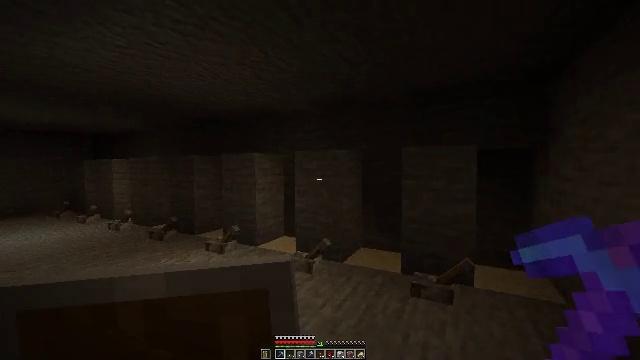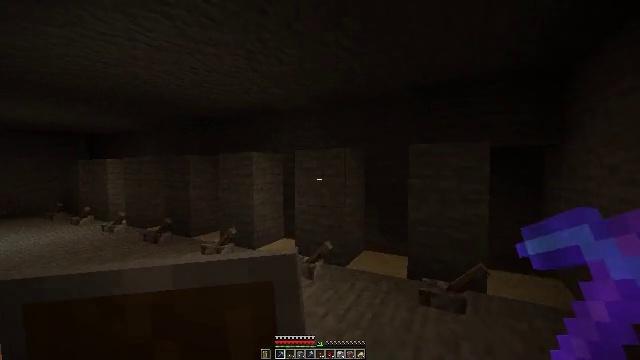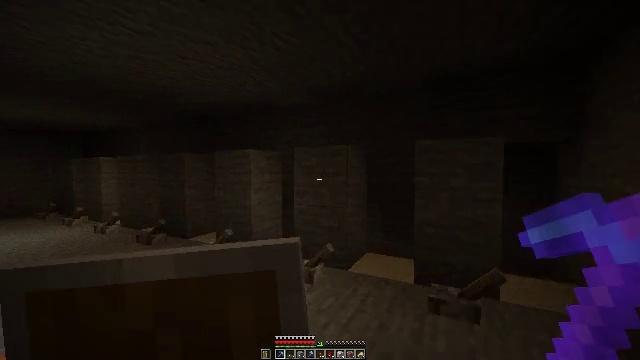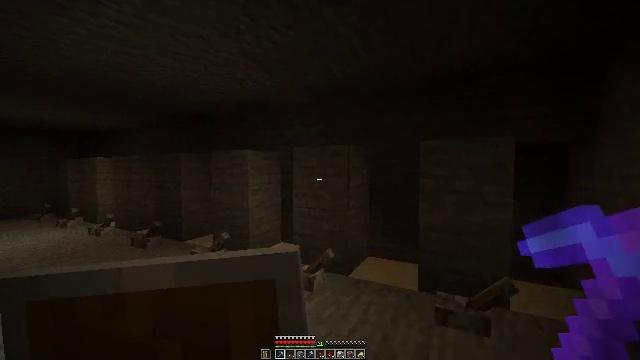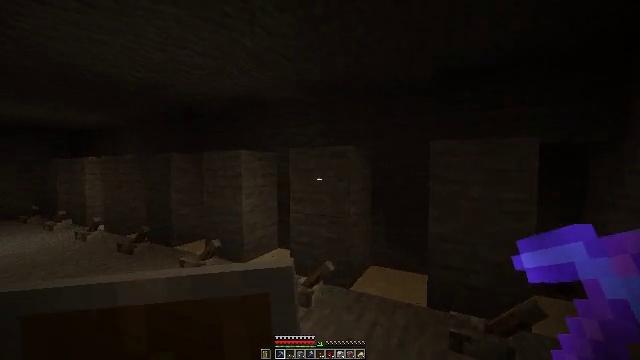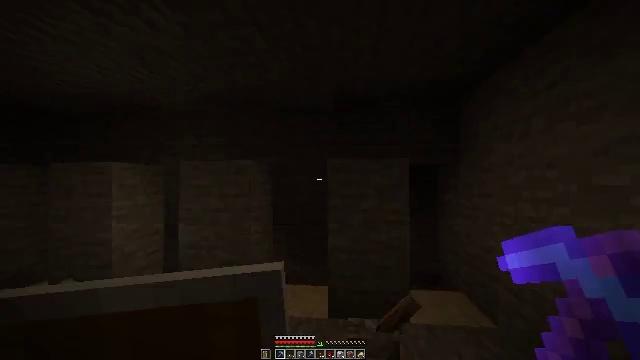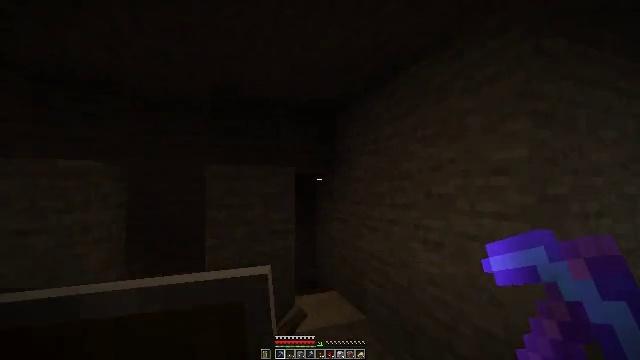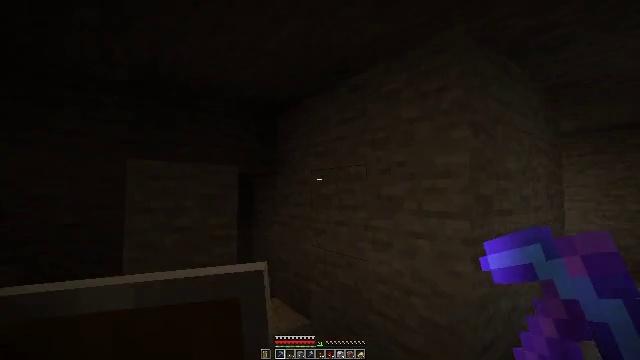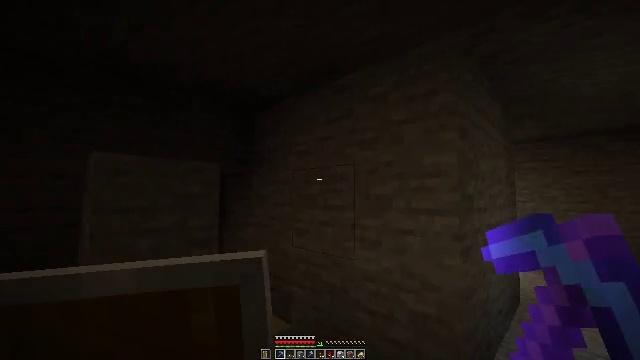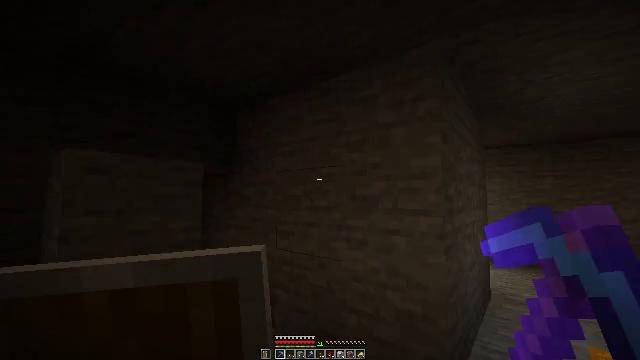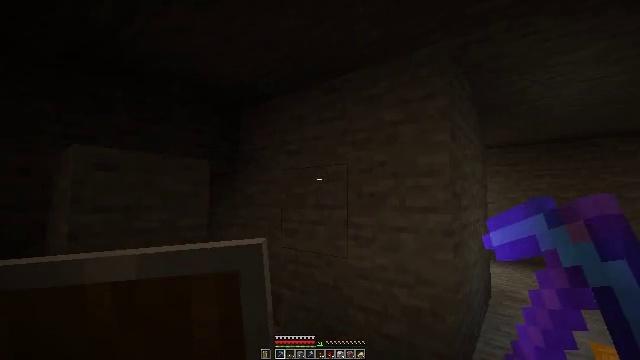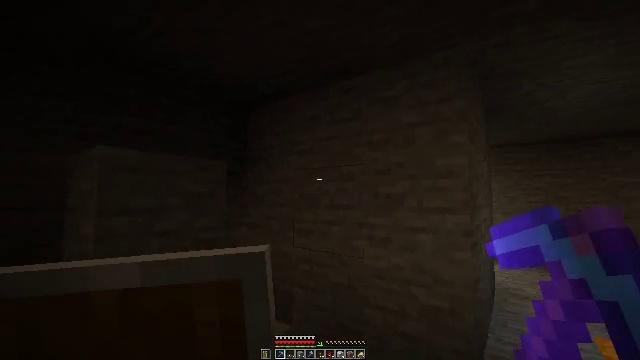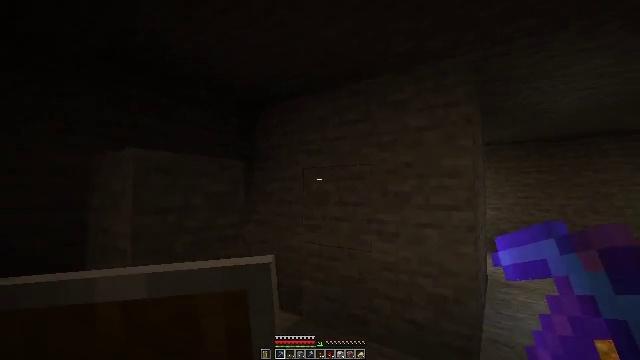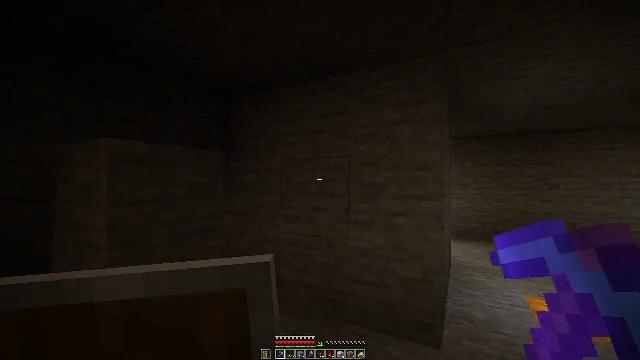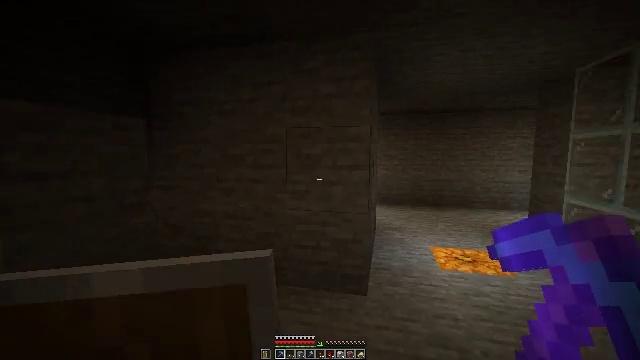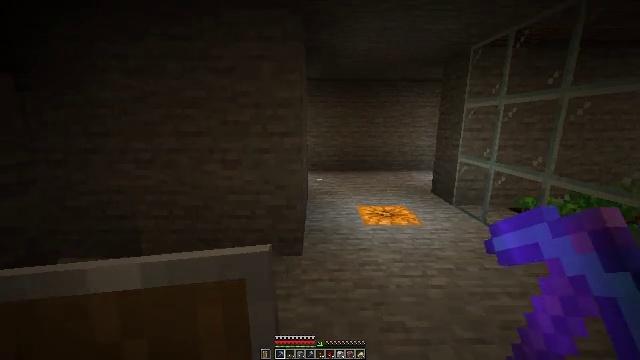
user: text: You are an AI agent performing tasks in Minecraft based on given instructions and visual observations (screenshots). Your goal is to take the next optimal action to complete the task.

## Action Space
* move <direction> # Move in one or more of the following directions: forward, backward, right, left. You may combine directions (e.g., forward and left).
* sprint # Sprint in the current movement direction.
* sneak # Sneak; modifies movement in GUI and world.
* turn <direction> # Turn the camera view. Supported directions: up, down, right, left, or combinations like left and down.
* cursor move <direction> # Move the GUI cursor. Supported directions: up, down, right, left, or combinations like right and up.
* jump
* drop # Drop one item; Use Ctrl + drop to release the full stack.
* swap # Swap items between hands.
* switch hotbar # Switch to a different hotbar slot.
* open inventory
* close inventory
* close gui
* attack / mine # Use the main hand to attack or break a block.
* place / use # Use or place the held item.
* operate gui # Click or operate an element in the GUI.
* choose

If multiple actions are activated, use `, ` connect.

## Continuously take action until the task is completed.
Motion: motion action
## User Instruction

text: craft item air
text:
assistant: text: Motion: move forward
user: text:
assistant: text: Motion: move forward
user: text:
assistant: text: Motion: move forward
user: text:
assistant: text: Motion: move forward
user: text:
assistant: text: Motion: move forward and move left, turn right and up
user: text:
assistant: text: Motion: move forward and move left, turn right and up
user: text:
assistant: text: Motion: move left, turn right
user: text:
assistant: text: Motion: move left, turn right
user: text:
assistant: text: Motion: move left, turn right
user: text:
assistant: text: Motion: move left
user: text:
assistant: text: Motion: move back and move left, turn right
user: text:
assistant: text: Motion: move back, turn right and down
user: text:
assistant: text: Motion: turn right and down
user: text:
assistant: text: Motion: turn right and down
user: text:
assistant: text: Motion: turn right and down
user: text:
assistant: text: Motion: turn right and down
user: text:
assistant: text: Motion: turn down
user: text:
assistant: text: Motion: no_op
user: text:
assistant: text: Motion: no_op
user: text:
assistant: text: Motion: no_op
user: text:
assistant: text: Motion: no_op
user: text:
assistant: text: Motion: no_op
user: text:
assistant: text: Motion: no_op
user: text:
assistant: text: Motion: no_op
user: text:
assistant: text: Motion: no_op
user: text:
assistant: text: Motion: no_op
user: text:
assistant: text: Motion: no_op
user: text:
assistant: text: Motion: no_op
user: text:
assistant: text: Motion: no_op
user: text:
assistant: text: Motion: no_op